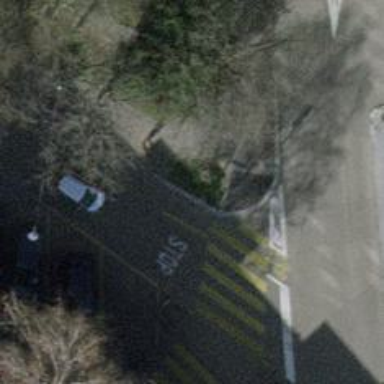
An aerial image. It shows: Asphalt sidewalk.